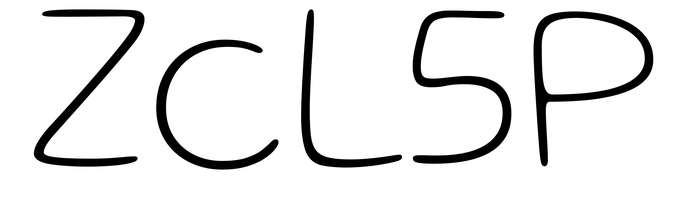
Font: Gluten_Thin